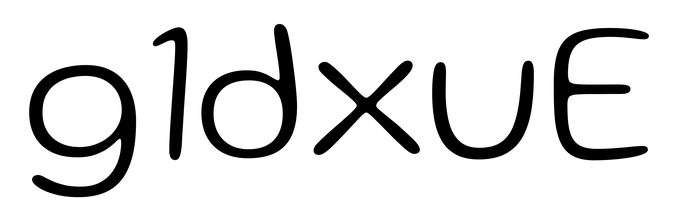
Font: Gluten_ExtraLight